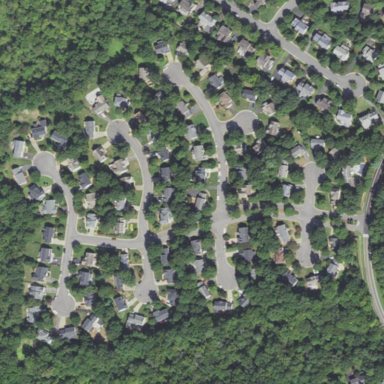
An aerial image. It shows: Residential neighbourhood.